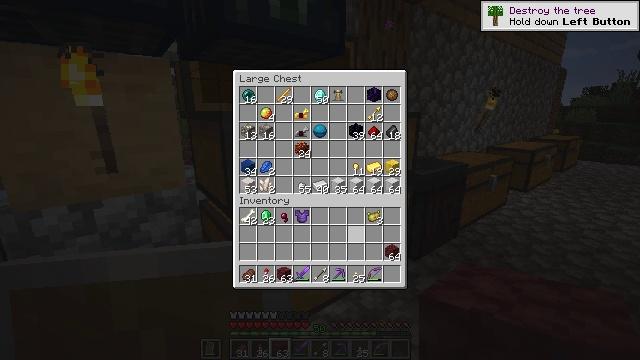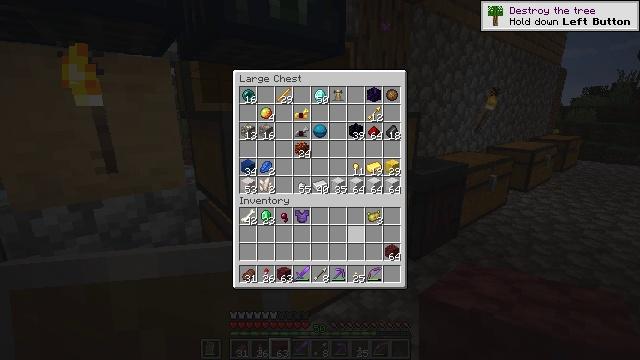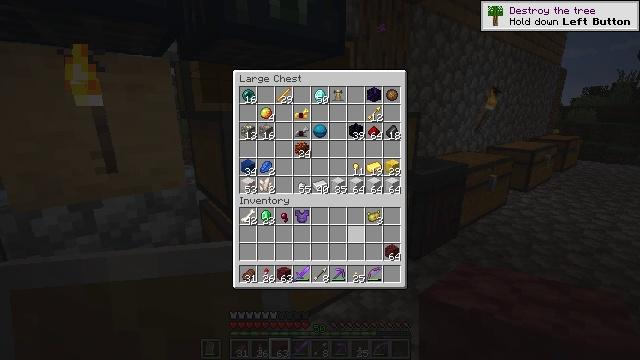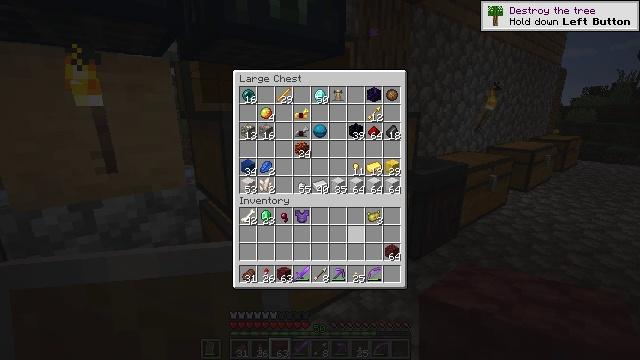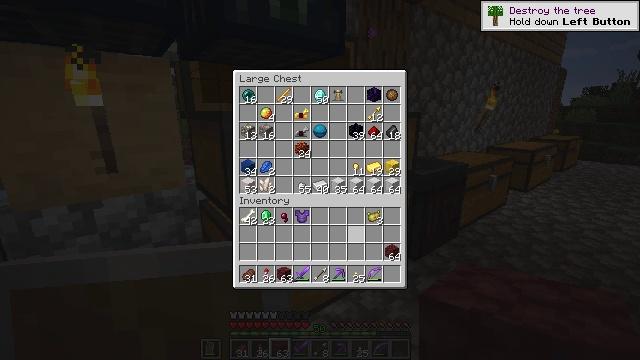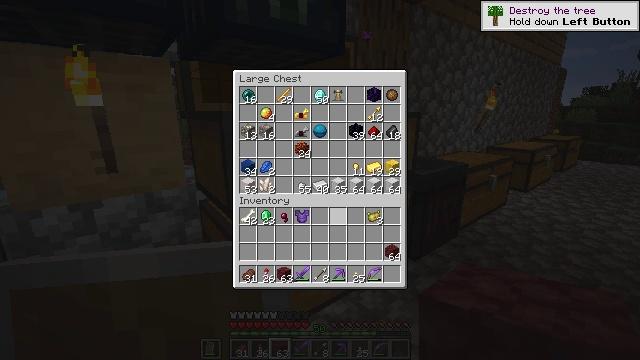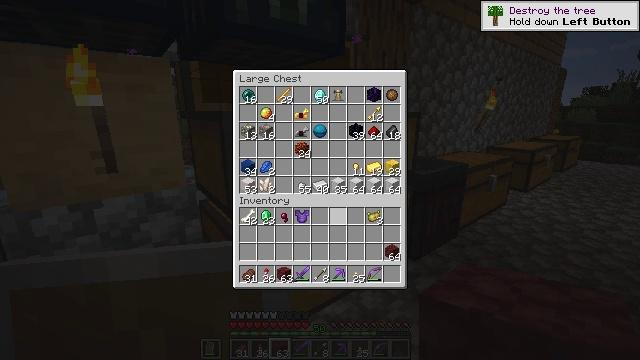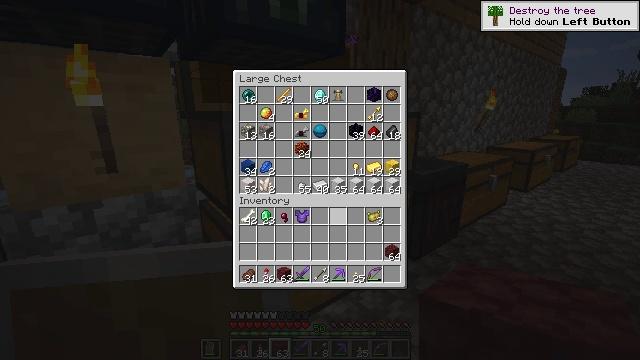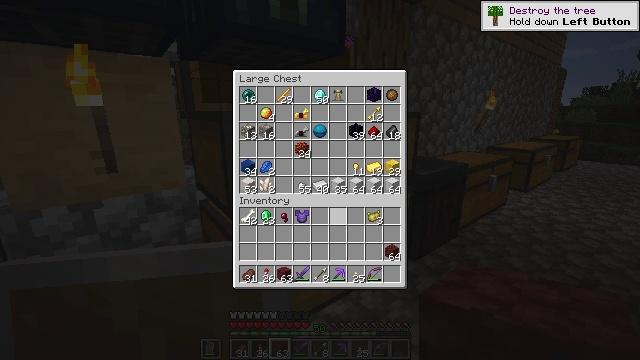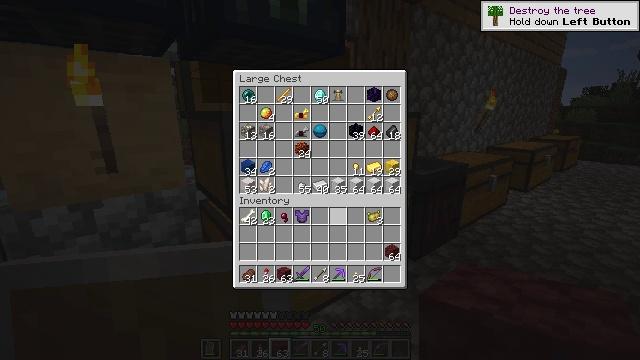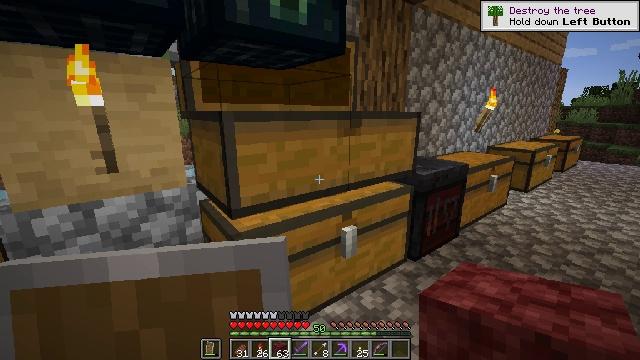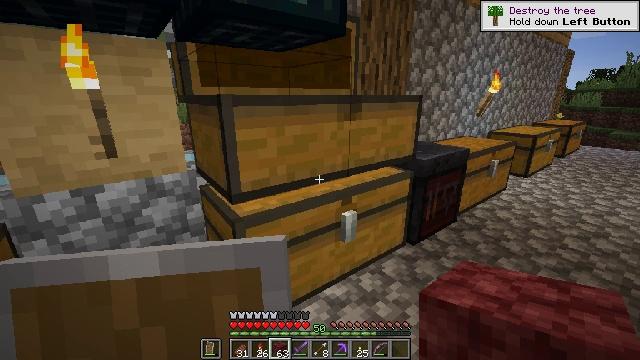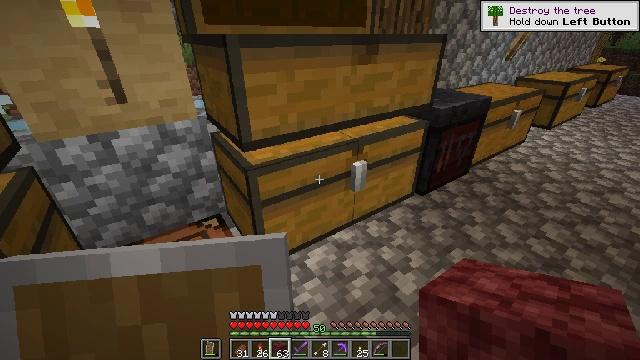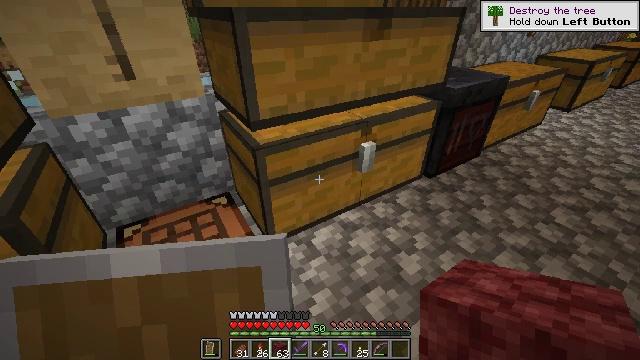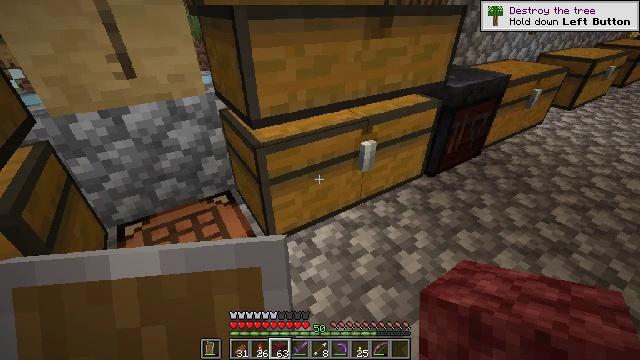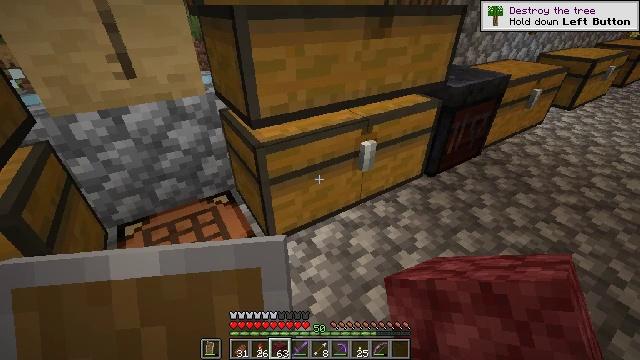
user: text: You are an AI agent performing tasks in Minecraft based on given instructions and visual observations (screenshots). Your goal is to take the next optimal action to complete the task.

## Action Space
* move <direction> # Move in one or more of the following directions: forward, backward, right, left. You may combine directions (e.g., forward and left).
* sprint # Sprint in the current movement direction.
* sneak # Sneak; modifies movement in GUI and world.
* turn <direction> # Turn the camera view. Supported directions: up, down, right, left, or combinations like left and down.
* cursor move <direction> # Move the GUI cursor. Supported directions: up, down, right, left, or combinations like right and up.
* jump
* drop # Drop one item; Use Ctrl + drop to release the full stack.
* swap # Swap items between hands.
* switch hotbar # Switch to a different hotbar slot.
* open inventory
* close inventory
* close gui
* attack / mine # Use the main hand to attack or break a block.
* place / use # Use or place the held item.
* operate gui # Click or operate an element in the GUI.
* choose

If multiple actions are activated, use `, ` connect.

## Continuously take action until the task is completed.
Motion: motion action
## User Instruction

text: Combine slimeballs in the crafting grid to make a slime block.
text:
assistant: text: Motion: no_op
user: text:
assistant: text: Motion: no_op
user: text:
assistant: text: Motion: no_op
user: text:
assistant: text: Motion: no_op
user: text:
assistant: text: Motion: no_op
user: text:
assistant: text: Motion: no_op
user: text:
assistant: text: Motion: no_op
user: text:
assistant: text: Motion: no_op
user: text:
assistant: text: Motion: no_op
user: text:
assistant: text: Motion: open inventory
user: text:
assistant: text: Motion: turn down, open inventory
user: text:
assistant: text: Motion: turn left and down
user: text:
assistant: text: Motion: turn left and down
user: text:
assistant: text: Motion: use / place
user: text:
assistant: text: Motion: use / place
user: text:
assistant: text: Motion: no_op
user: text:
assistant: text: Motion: no_op
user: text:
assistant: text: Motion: no_op
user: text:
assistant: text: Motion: no_op
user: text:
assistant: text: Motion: no_op
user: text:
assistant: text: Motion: no_op
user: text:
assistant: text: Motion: no_op
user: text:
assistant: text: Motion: turn left
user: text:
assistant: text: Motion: sneak, turn left
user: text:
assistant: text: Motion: sneak, turn left and down
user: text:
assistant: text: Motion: sneak
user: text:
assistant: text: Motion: sneak, turn left
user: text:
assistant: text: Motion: sneak
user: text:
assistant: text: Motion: sneak
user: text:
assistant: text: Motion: sneak